Question: Here's my code for a little pattern that looks something like this. (Not the most efficient code I know). Now, I want to make 'stars' rotate using 'animate'. but I'm not sure how to use 'display' and 'animate' together in one program. Any help would be appreciated. Thanks.

'''
import Graphics.Gloss
main = display (InWindow "Gloss" (700,700) (0,0))
black (picture 100)
picture :: Float -> Picture
picture 0 = text "Value cannot be 0"
picture number = scale 6.5 6.5 (color rose $ drawpicture number)
orangered, orangered2, orangered3 :: Color
orangered = makeColor 1.0 0.251 0.0 0.7
orangered2 = makeColor 1.0 0.251 0.0 0.5
orangered3 = makeColor 1.0 0.251 0.0 0.3
intervalsmall = [0,11.25,22.5,33.75,45,56.25,67.5,78.75]
intervalbig = [0,22.5,45,67.5,90,112.5,135,157.5,180,202.5,225,247.5,270,292.5,315,337.5]
xlist = [2,4..50]
ylist = [0,2..48]
squares = pictures[rotate x (line [(-50,0),(0,50),(50,0),(0,-50),(-50,0)]) | x <- intervalsmall]
stars = pictures[rotate x ((pictures [line [(-8.5,0),(0,50),(8.5,0)],line[(0,50),(0,0)]])) | x <- intervalbig]
grid = pictures[line [(0,y),(x,50)] | x <- xlist, y <- ylist, x-y==2]
insidegrid = pictures[
translate 0 (-50) grid,
rotate 90 (translate 0 (-50) grid),
rotate 180 (translate 0 (-50) grid),
rotate 270 (translate 0 (-50) grid)]
drawpicture :: Float -> Picture
drawpicture number = pictures [
color red (pictures [circle 50,circle 8.5]),
line [(-50,-50),(-50,50),(50,50),(50,-50),(-50,-50)],
squares,
scale 0.7 0.7 squares,
scale 0.49 0.49 squares,
scale 0.347 0.347 squares,
scale 0.242 0.242 squares,
color orange stars,
color orange (scale 0.178 0.178 stars),
rotate 11.25 (scale 0.178 0.178 stars),
translate (-50) 0 grid,
rotate 90 (Translate (-50) 0 grid),
rotate 180 (Translate (-50) 0 grid),
rotate 270 (Translate (-50) 0 grid),
color orangered insidegrid,
color orangered2 (rotate 45 insidegrid),
color orangered3 (rotate 22.5 insidegrid),
color orangered3 (rotate 67.5 insidegrid)
]
'''
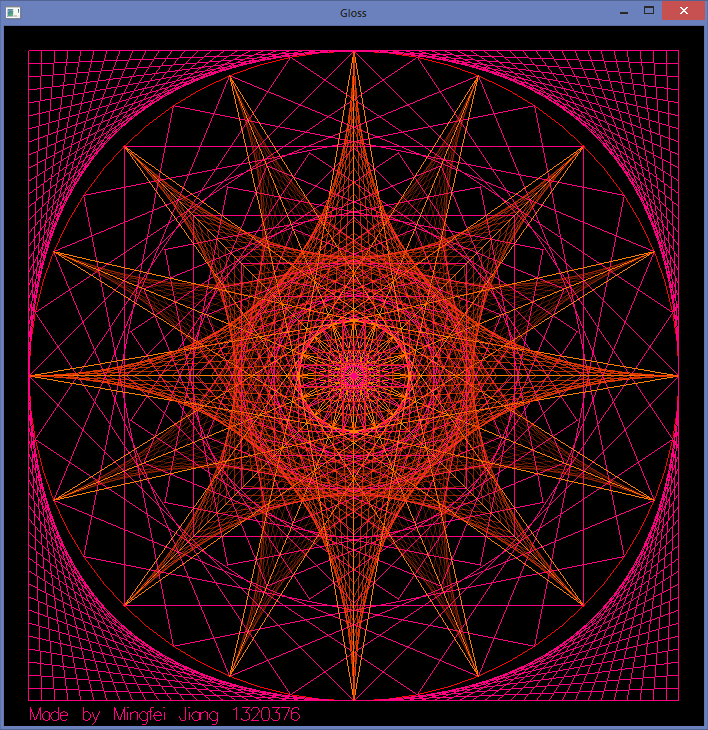
Answer: It's easier if you have separate draw functions for each visual element, but the basic answer is: to animate it just use the 'animate' function and 'rotate' the image components you desire to "move":
'''
import Graphics.Gloss
main = animate (InWindow "Gloss" (700,700) (0,0))
black picture
picture :: Float -> Picture
picture 0 = text "Value cannot be 0"
picture number = scale 6.5 6.5 (color rose $ drawpicture number)
orangered, orangered2, orangered3 :: Color
orangered = makeColor 1.0 0.251 0.0 0.7
orangered2 = makeColor 1.0 0.251 0.0 0.5
orangered3 = makeColor 1.0 0.251 0.0 0.3
intervalsmall = [0,11.25,22.5,33.75,45,56.25,67.5,78.75]
intervalbig = [0,22.5,45,67.5,90,112.5,135,157.5,180,202.5,225,247.5,270,292.5,315,337.5]
xlist = [2,4..50]
ylist = [0,2..48]
squares = pictures[rotate x (line [(-50,0),(0,50),(50,0),(0,-50),(-50,0)]) | x <- intervalsmall]
stars = pictures[rotate x ((pictures [line [(-8.5,0),(0,50),(8.5,0)],line[(0,50),(0,0)]])) | x <- intervalbig]
grid = pictures[line [(0,y),(x,50)] | x <- xlist, y <- ylist, x-y==2]
insidegrid = pictures[
translate 0 (-50) grid,
rotate 90 (translate 0 (-50) grid),
rotate 180 (translate 0 (-50) grid),
rotate 270 (translate 0 (-50) grid)]
rotVal :: Float -> Float
rotVal x = x - (x / (2*pi))
drawpicture :: Float -> Picture
drawpicture number = pictures [
rot $ color red (pictures [circle 50,circle 8.5]),
line [(-50,-50),(-50,50),(50,50),(50,-50),(-50,-50)],
rot $ squares,
rot $ scale 0.7 0.7 squares,
rot $ scale 0.49 0.49 squares,
rot $ scale 0.347 0.347 squares,
rot $ scale 0.242 0.242 squares,
rot $ color orange stars,
rot (color orange (scale 0.178 0.178 stars)),
rot (rotate 11.25 (scale 0.178 0.178 stars)),
translate (-50) 0 grid,
rotate 90 (Translate (-50) 0 grid),
rotate 180 (Translate (-50) 0 grid),
rotate 270 (Translate (-50) 0 grid),
rot $ color orangered insidegrid,
rot $ color orangered2 (rotate 45 insidegrid),
rot $ color orangered3 (rotate 22.5 insidegrid),
rot $ color orangered3 (rotate 67.5 insidegrid)
]
where rot = rotate (rotVal number)
'''